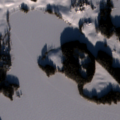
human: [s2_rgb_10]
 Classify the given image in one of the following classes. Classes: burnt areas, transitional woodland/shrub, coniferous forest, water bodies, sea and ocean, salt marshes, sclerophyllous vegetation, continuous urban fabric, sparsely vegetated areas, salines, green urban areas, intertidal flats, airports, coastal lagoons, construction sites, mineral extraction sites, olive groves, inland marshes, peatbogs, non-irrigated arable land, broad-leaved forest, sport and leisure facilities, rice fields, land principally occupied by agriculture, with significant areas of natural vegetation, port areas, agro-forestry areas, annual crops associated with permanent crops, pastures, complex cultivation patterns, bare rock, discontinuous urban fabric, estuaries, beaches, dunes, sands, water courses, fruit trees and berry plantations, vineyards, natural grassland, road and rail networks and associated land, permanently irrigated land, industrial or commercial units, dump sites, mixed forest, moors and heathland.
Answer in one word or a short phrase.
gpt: non-irrigated arable land, land principally occupied by agriculture, with significant areas of natural vegetation, mixed forest, water bodies